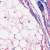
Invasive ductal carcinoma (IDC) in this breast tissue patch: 0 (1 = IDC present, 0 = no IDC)